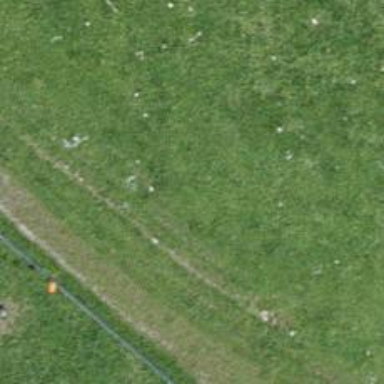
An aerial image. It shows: Pipeline marker.